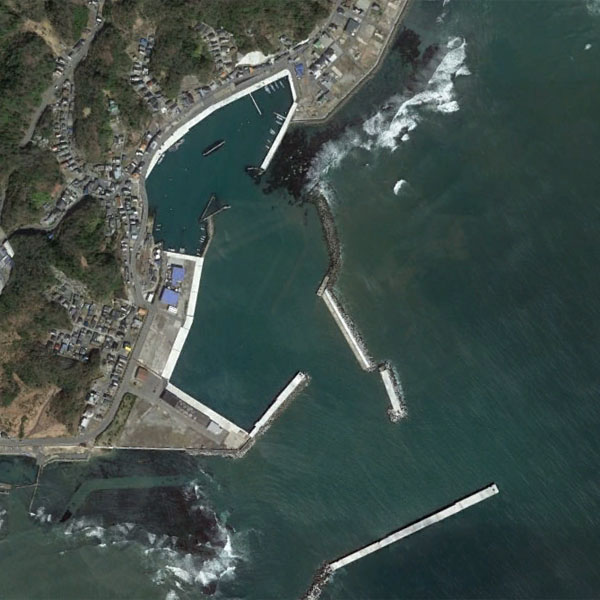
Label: Port